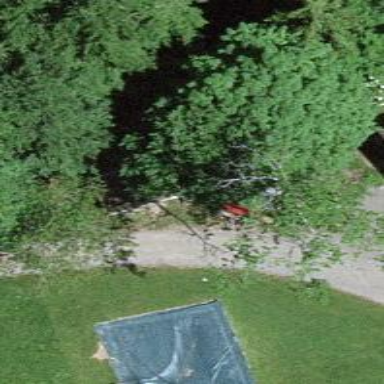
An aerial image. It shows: Red bench.